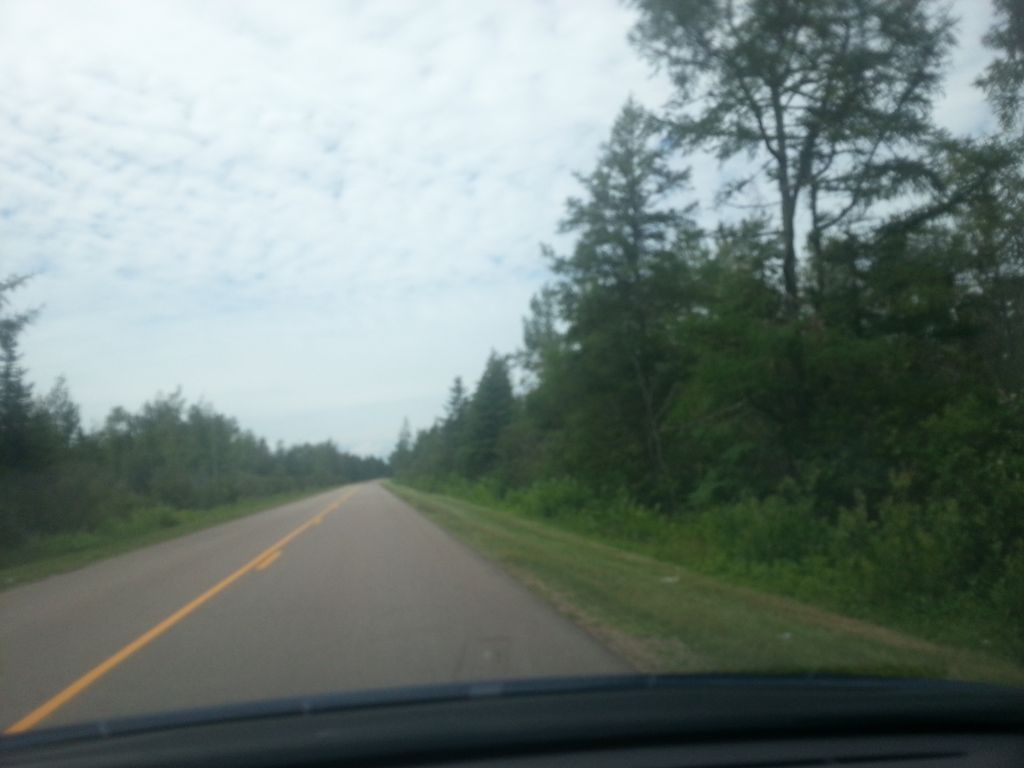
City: charlottetown